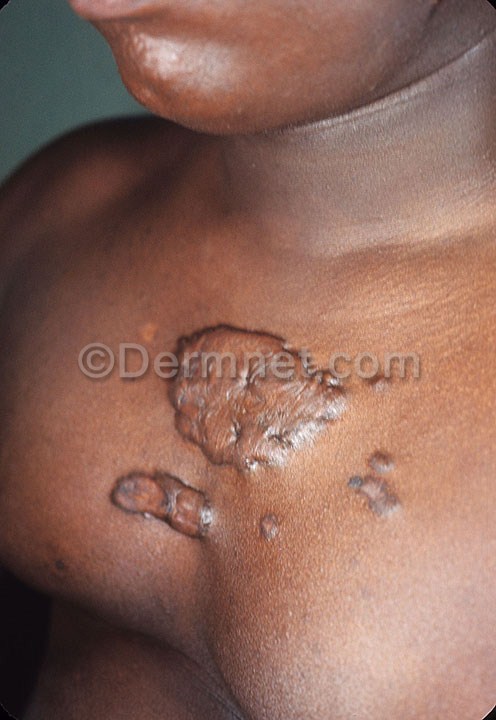
Disease: Seborrheic Keratoses and other Benign Tumors